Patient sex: M
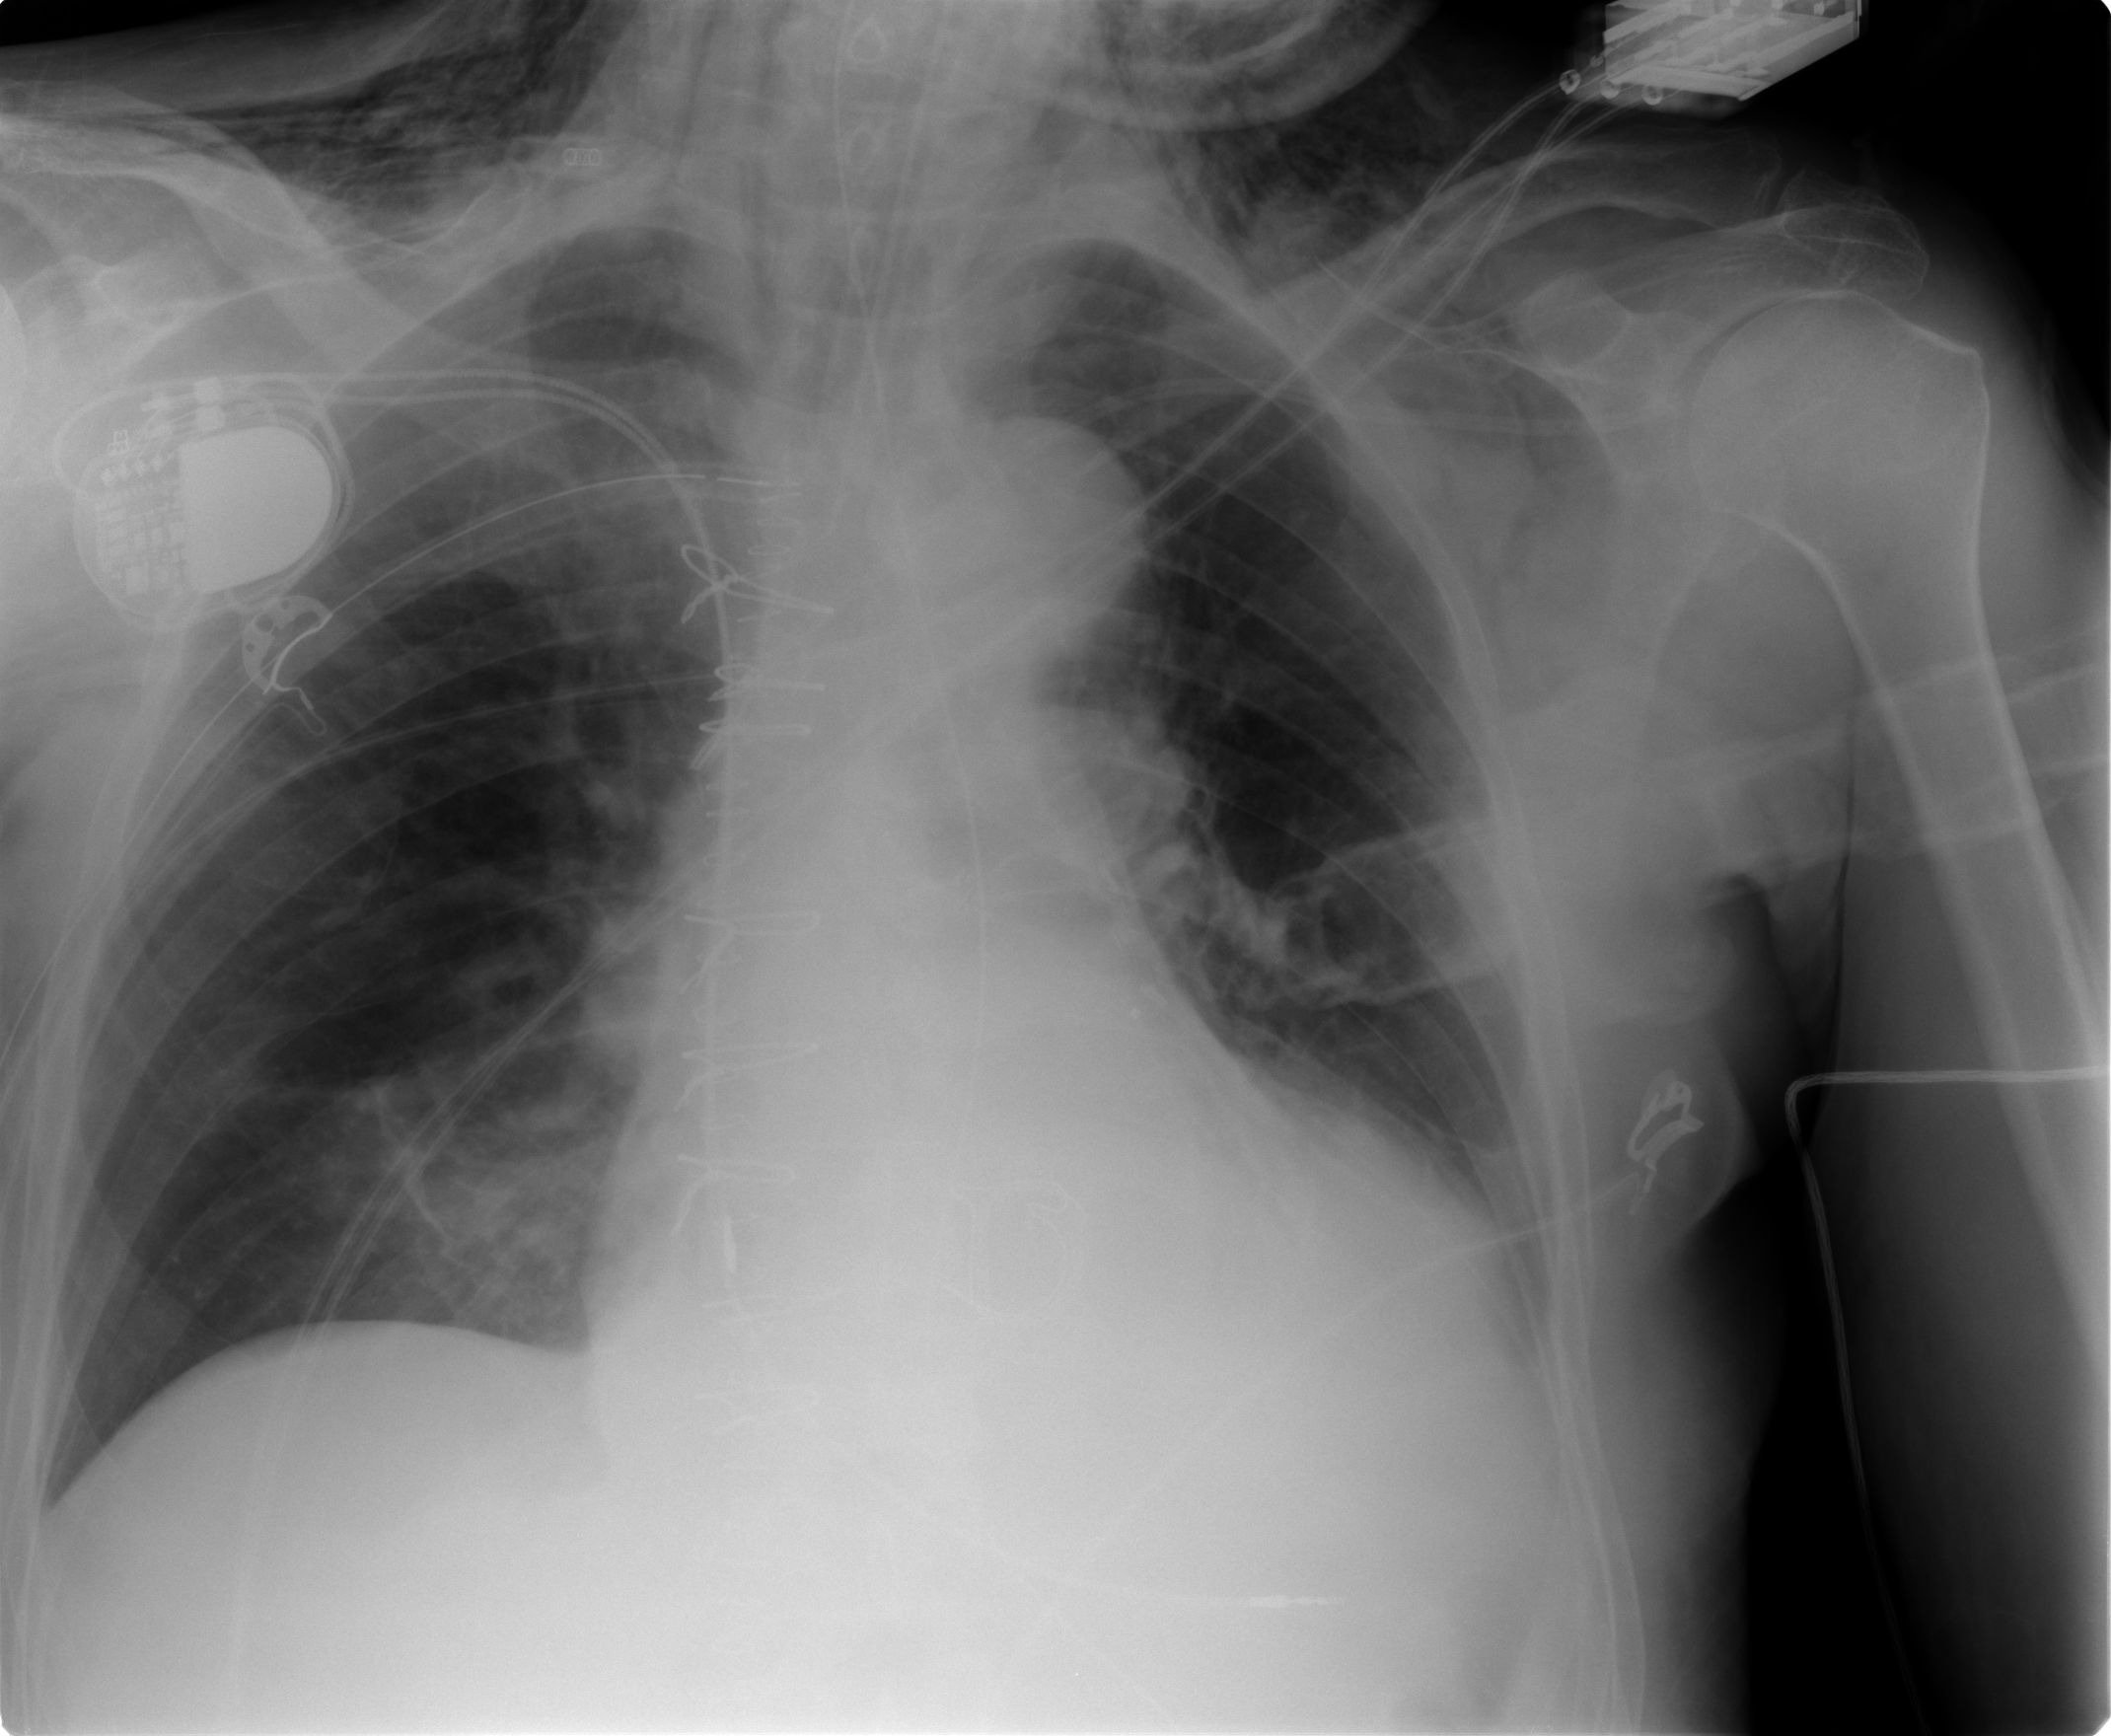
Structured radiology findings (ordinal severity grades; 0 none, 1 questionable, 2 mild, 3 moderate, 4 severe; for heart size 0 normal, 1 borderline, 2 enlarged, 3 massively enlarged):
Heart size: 2
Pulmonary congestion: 2
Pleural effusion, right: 0
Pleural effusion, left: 2
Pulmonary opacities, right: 2
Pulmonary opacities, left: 0
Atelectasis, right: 2
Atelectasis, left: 2